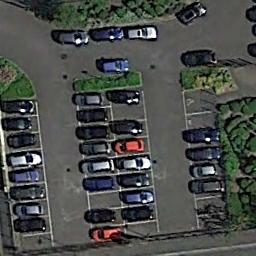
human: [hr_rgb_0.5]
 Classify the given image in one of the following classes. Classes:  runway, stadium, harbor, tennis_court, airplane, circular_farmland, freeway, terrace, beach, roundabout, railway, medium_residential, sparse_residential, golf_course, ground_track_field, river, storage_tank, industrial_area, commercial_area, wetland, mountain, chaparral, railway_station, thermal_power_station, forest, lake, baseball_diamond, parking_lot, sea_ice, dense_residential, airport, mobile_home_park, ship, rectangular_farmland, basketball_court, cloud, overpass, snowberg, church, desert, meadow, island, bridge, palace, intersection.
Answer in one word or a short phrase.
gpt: parking_lot